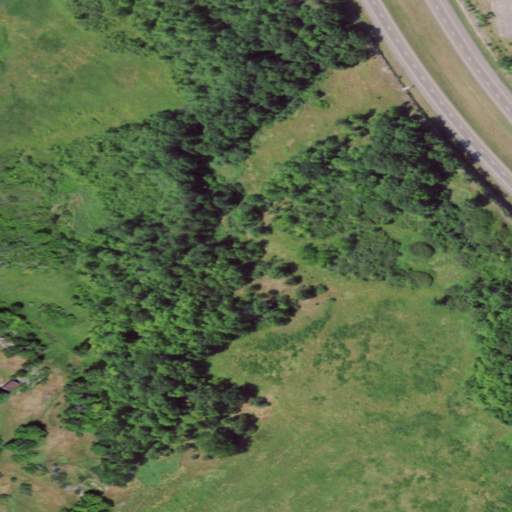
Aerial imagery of island in New York named Wellesley Island containing deciduous forest, pasture, medium intensity development, woody wetlands, low intensity development, mixed forest, herbaceous wetlands, and high intensity development